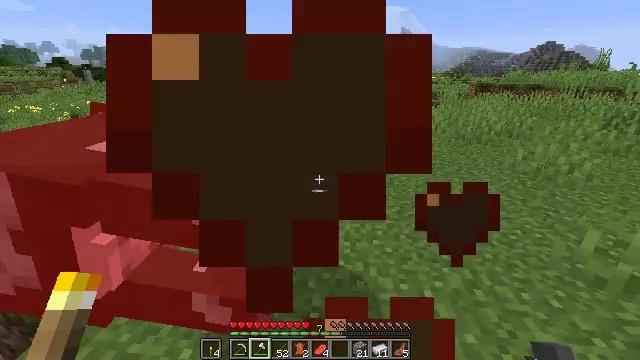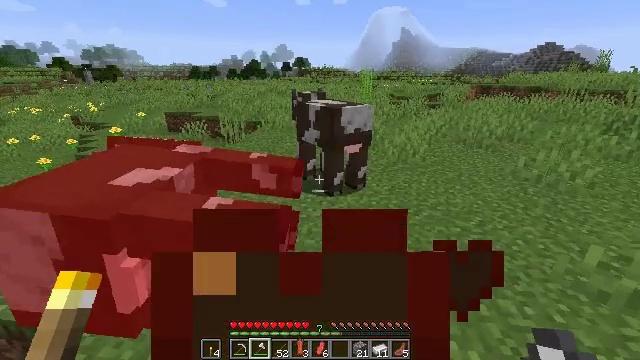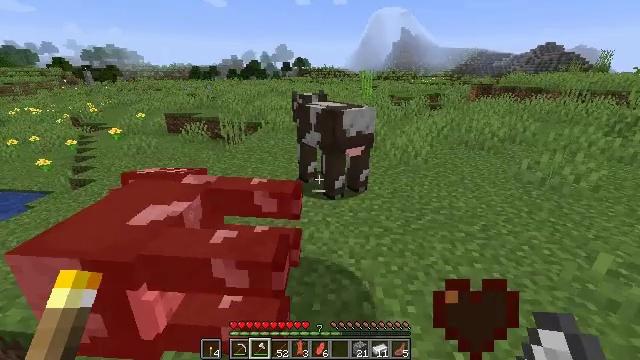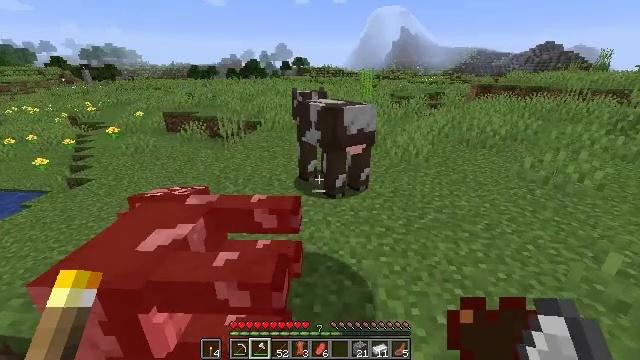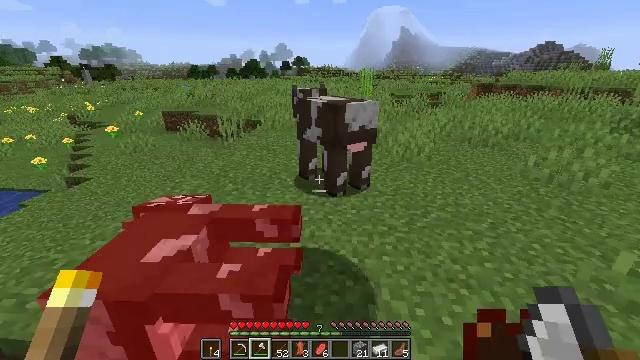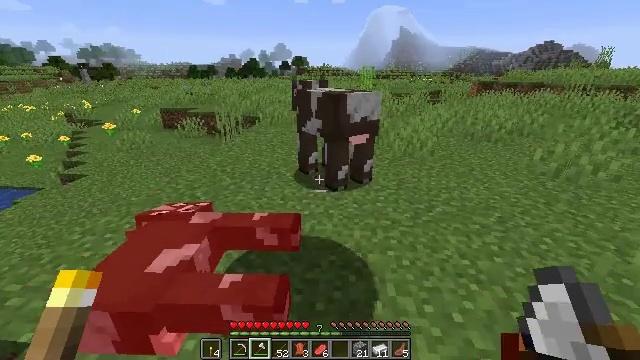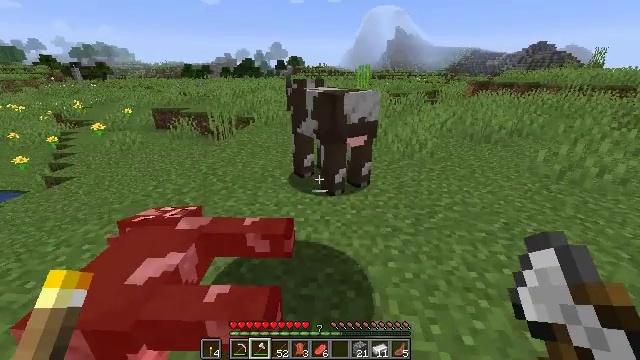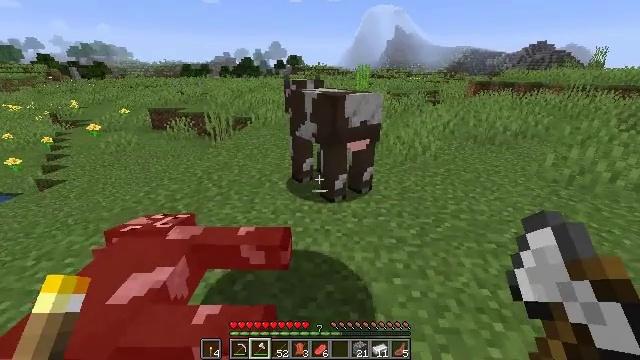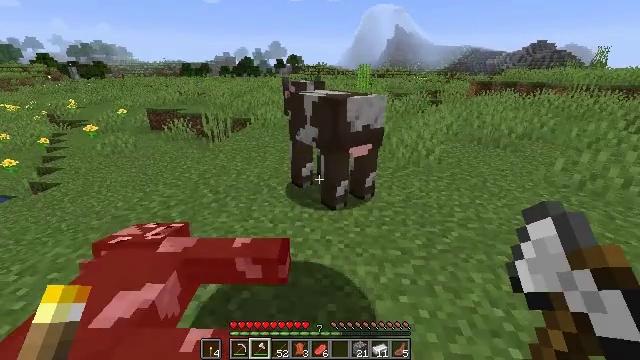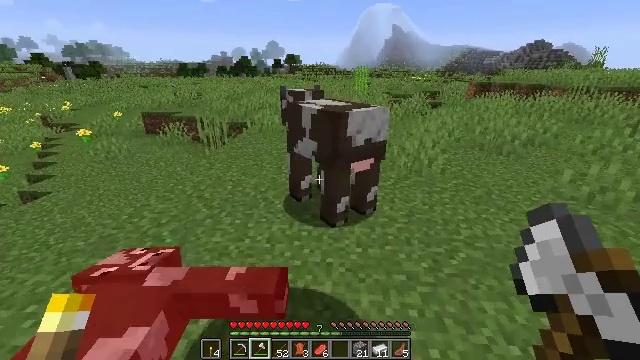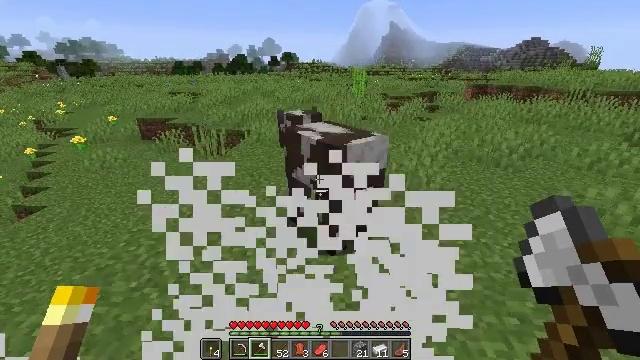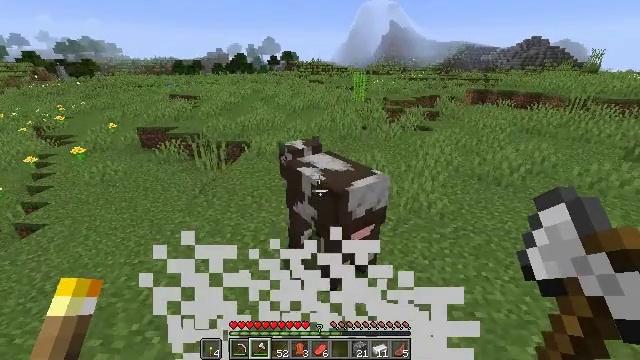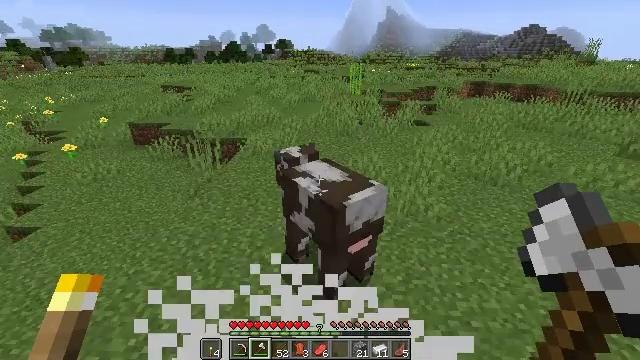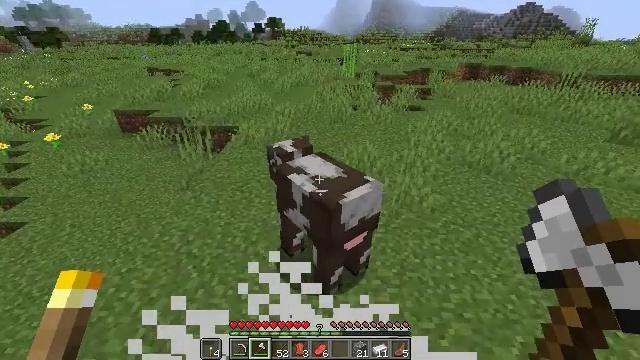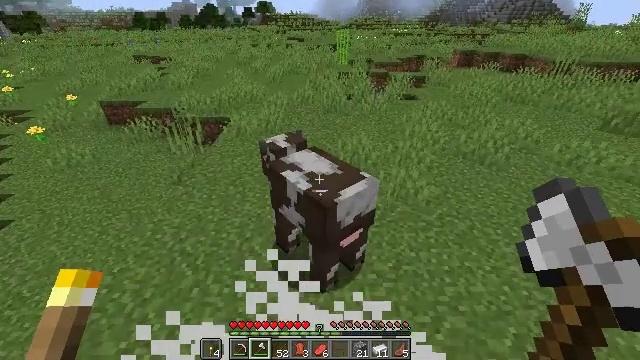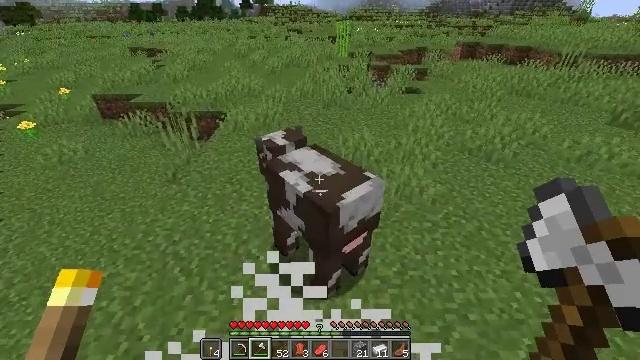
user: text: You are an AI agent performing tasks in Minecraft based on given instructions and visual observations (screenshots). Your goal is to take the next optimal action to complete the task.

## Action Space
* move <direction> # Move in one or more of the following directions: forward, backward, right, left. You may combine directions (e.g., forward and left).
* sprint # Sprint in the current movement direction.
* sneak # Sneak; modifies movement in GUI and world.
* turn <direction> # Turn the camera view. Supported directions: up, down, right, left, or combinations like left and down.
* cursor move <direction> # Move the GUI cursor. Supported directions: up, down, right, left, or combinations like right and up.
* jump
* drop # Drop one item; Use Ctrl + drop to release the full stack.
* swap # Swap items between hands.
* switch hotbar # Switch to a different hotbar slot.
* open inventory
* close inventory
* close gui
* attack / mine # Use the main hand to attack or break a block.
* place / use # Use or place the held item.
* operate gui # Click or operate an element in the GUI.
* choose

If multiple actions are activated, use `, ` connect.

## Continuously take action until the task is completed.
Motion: motion action
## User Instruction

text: Hunt animals.
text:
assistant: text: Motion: move forward
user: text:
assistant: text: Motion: move forward
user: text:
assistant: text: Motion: move forward
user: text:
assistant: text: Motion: move forward
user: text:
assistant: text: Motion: move forward
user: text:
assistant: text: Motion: move forward
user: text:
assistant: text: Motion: move forward
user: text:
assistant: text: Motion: move forward
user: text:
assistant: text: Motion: move forward, jump
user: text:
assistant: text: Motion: move forward, jump
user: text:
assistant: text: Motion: move forward, jump
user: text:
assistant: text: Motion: move forward, turn down, jump
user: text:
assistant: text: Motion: move forward, turn right and down
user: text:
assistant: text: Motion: turn right and down
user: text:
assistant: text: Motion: turn down
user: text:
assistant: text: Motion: attack / mine
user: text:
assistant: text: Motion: attack / mine
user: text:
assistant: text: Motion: attack / mine
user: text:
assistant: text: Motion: turn up
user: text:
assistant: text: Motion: no_op
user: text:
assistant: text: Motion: turn up
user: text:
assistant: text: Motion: no_op
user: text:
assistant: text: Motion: no_op
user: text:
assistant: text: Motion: move forward
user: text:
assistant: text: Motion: move forward
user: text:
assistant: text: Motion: move forward
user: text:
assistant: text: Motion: move forward
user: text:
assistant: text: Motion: move forward
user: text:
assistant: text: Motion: move forward, turn up
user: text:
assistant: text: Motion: move forward, sprint, turn up